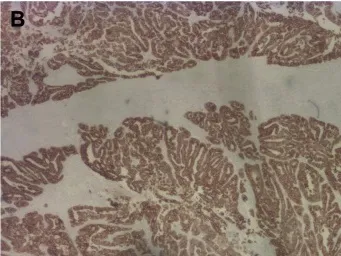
Hematoxylin-eosin staining and immunohistochemistry with Cytokeratin 7. . (B) Immunohistochemical staining of the tumor shows ubiquitously positive results for Cytokeratin 7 (CK7) as marked in brown color indicating a highly malignant behavior of the tumor. (Original magnification, x 25).
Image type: pathology (immunostaining)